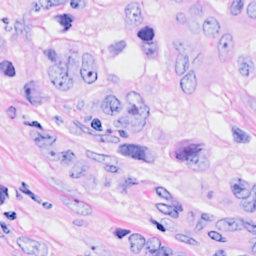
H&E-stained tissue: Breast